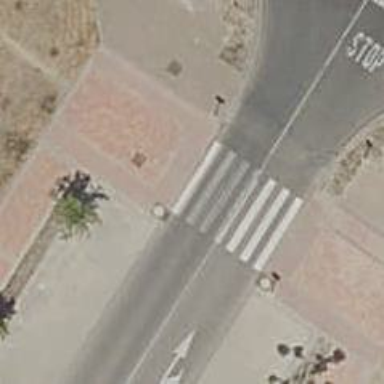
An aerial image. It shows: Marked crossing with visible markings.